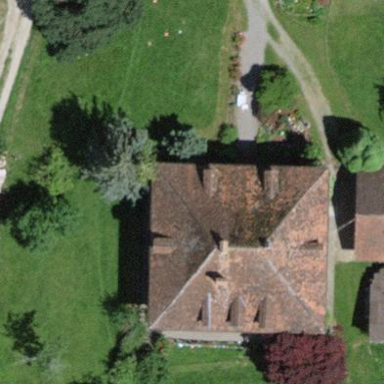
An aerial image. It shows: Residential building with hipped roof.